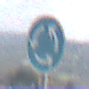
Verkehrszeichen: Kreisverkehr
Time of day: Midday
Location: Outdoor (Nature)
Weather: PartlyCloudy
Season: NotSpecified
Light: Natural